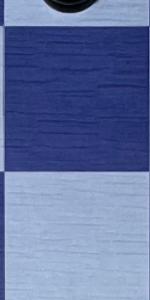
Label: Empty